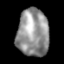
Tissue: lung
Cell type: Epithelial cells
Senescence score: 0.2111
Nuclear area (px): 1478
Mean DAPI intensity: 147.606